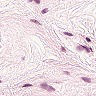
Metastatic tissue present: no